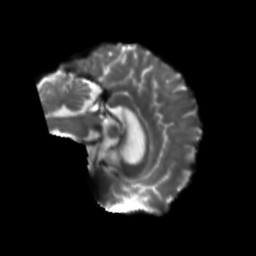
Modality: T2w
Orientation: sagittal
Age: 44
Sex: female
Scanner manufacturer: siemens
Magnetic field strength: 3 T
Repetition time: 5.47 s
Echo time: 0.0854 s